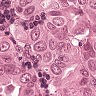
Metastatic tissue present: yes